Question: Trying to save Raphael Paper on Server as an Image I have following code:
'''
$(function() {
$("#printBtn").click(function() {
var svg1 = $("#map > svg").get();
var svg = $('#map').html().replace(/>\s+/g, ">").replace(/\s+</g, "<").replace(/<canvas.+/g,"");
// strips off all spaces between tags
canvg('cvs', svg, {
ignoreMouse: true,
ignoreAnimation: true
});
var canvas = document.getElementById('cvs');
var img = canvas.toDataURL("image/png");
});
});
});
</script>
'''
and on my process.php I have :
'''
<?php
$data = substr($_POST['imageData'], strpos($_POST['imageData'], ",") + 1);
$decodedData = base64_decode($data);
fclose();
echo "/canvas.png";
'''
but I am getting 500 Internal Server Error from process.php

Can you please let me know why this is happening and how can I stop it?
Thanks
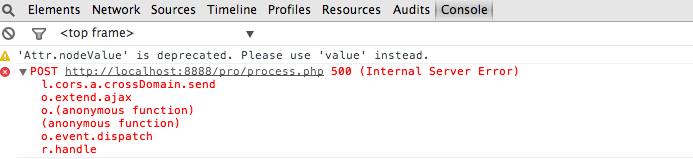
Answer: Your error is coming from the server, not from javascript which runs in the browser. So the problem is in your php script.
There you have a simple syntax error:
'''
data = substr($_POST['imageData'], strpos($_POST['imageData'], ",") + 1);
'''
Should be:
'''
$data = substr($_POST['imageData'], strpos($_POST['imageData'], ",") + 1);
^ here
'''
By the way, when you get 500 errors, you should always check the server error log and / or display errors in php:
'''
ini_set('display_errors', 1);
'''
Possibly combined with something like:
'''
error_reporting(E_ALL | E_STRICT);
'''